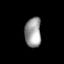
Tissue: lung
Cell type: Epithelial cells
Senescence score: 0.2396
Nuclear area (px): 472
Mean DAPI intensity: 156.767